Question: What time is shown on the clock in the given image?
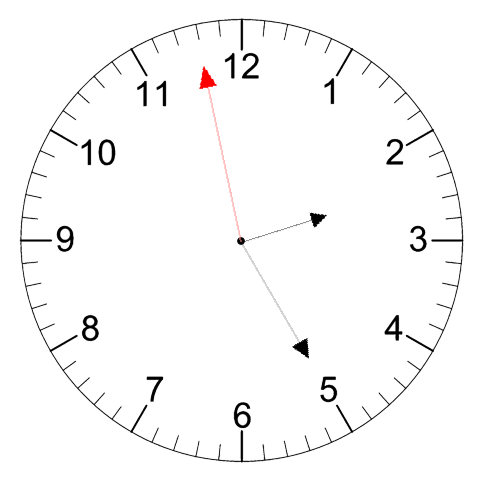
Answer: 02:24:58